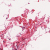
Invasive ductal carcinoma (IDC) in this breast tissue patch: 0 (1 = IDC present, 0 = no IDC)